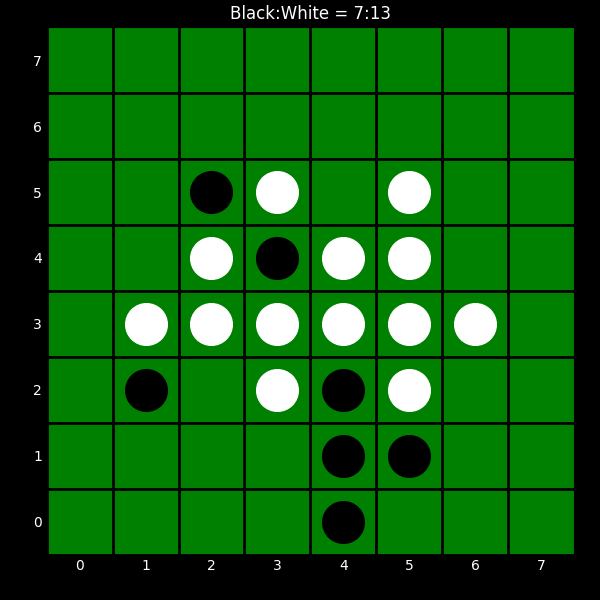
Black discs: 7
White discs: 13